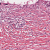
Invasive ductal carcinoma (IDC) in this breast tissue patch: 0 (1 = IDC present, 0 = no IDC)